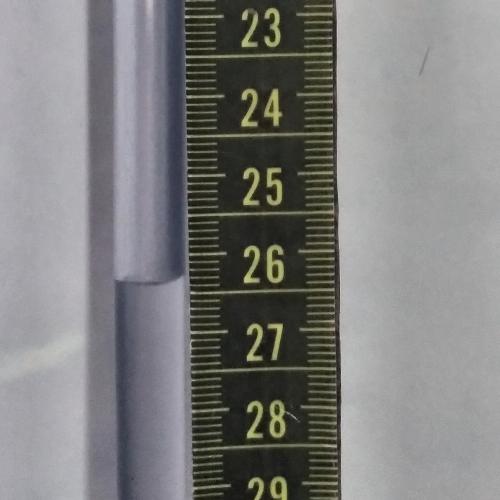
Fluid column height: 26.3 cm